Question: I am using Result Grouping into the SOLR. How can i get the total number of results? By result I mean the count of grouped data.
For example:

I searched with 2 email addresses ("Kartikeshwar@sterlinghofman.com" OR "milojevics@mail.com"). I got 2 results in the result set. There is numFound attribute in the result node which shows the email address "milojevics@mail.com" matched 16 times and the email address "Kartikeshwar@sterlinghofman.com" matched 28 times. There is a matches attribute which shows the total number of matches (16 + 28 = 44). But i want to know the total number of result set which is 2 (1 for "Kartikeshwar@sterlinghofman.com" + 1 for "milojevics@mail.com"). How can i get that?
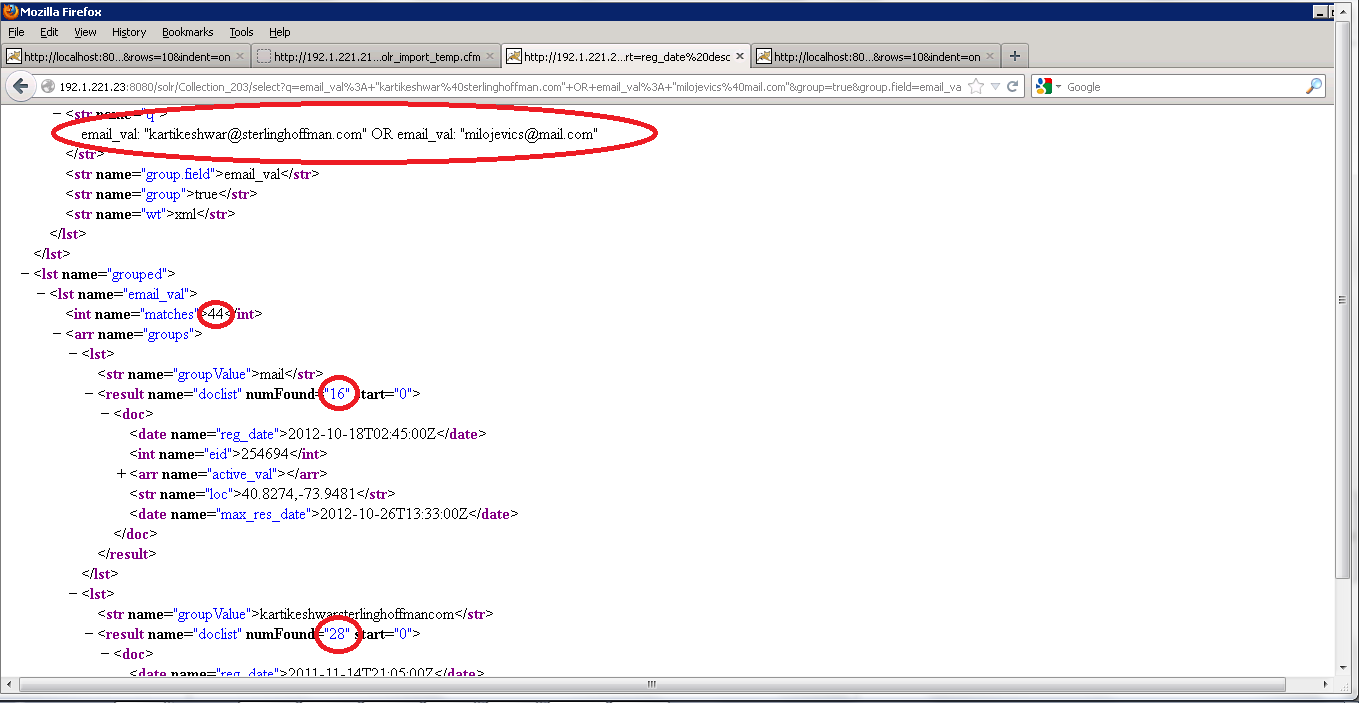
Answer: For the number of groups use the 'groups.ngroups' request parameter which will give you the group count.
<URL> :-
'''
group.ngroups
true/false
If true, includes the number of groups that have matched the query. Default is false.
'''